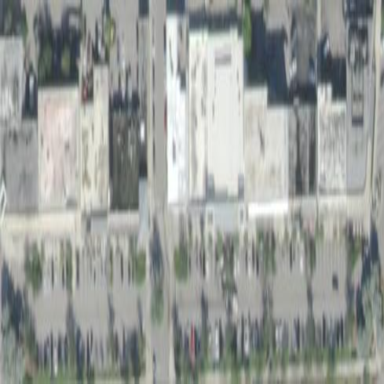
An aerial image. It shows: Retail area.